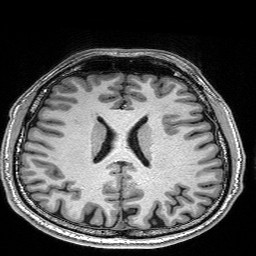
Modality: T1w
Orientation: coronal